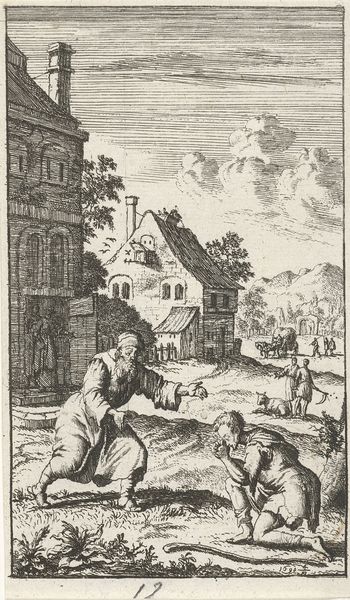
Titel: Terugkeer van de verloren zoon
Standort: Amsterdam
Institution: Rijksmuseum
Schlagwörter: himmel, mann, weiß, wolken, menschen, schwarz, zeichnung, haus, häuser, pferde, skulptur, dorf, schornsteine, wagen, druck, knien